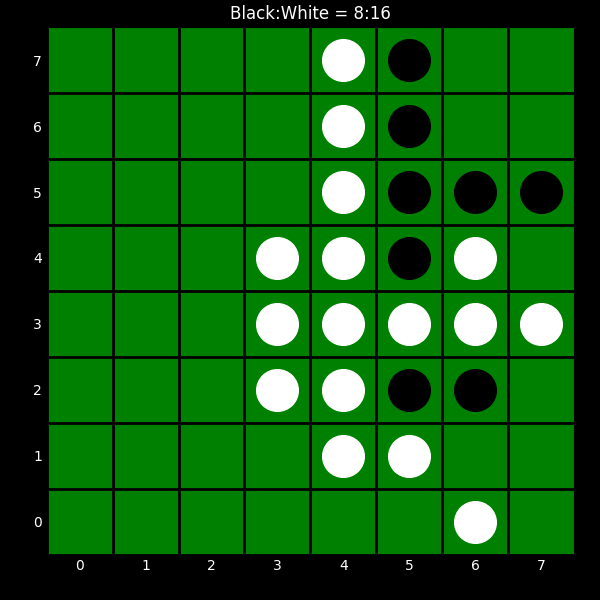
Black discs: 8
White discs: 16